Question: I am new to WPF am and porting an application from VC++ 6.0/MFC to c#/WPF (VS2013). Most of my windows development has been in VC++/MFC. I am trying to stick to the MVVM pattern and am writing a few proof of concept apps to get my feet wet. I am having one sticking point so far.
When my app starts up it will present a tree view of customers and bills. I have that working well using a simple hierarchical data template with each level binding to my local data type (view model). What I want to have happen is when a bill is selected (right now I have a button to press on the bill template) I want the treeview to be replaced by a detail view of the bill (I don't want a dialog to pop up).

The Xaml for this is:
'''
<DockPanel>
<TreeView x:Name="trvGroups" ItemsSource="{Binding LBGroups}" VirtualizingPanel.IsVirtualizing="True" VirtualizingPanel.VirtualizationMode="Recycling">
<TreeView.ItemContainerStyle>
<!--
This Style binds a TreeViewItem to a LBtreeViewItemViewModel
-->
<Style TargetType="{x:Type TreeViewItem}">
<Setter Property="IsExpanded" Value="{Binding IsExpanded, Mode=TwoWay}" />
<Setter Property="IsSelected" Value="{Binding IsSelected, Mode=TwoWay}" />
<Setter Property="FontWeight" Value="Normal" />
</Style>
</TreeView.ItemContainerStyle>
<TreeView.Resources>
<HierarchicalDataTemplate
DataType="{x:Type local:GroupViewModel}"
ItemsSource="{Binding Children}"
>
<StackPanel Orientation="Horizontal">
<TextBlock Text="{Binding GroupName}" />
</StackPanel>
</HierarchicalDataTemplate>
<HierarchicalDataTemplate
DataType="{x:Type local:BillViewModel}"
ItemsSource="{Binding Children}">
<StackPanel Orientation="Horizontal">
<TextBlock Text="{Binding BillName}" />
<Button Command="{Binding Path=BillEditCommand}">Edit</Button>
</StackPanel>
</HierarchicalDataTemplate>
</TreeView.Resources>
</TreeView>
</DockPanel>
'''
Right now I have more questions than anything. Should I define each view as user controls and put them in window.resources? Do I use data templates? I assume I would change the data context to point to the detail bill view model. What is the best way to do this?
My goal, to adhere to MVVM as I understand it, is to have nothing in the code behind (or as little as possible).
I'm looking more for pointers to get me started along the right path as I research. I getting a little befuddled at the moment.
Thanks in advance.
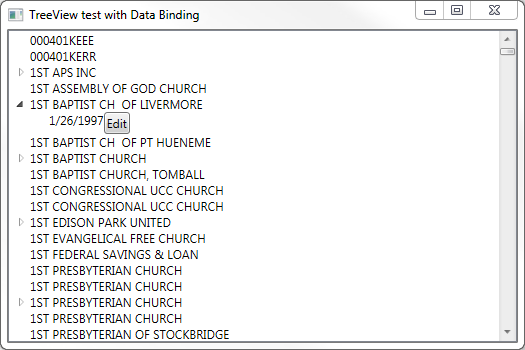
Answer: I'll Show you a plain Master Details Scenario where you can choose models in your TreeView and Edit Them.
CS :
'''
public partial class MainWindow : Window , INotifyPropertyChanged
{
public MainWindow()
{
InitializeComponent();
this.DataContext = this;
}
private ICommand onEditBillCommand;
public ICommand OnEditBillCommand
{
get
{
if (onEditBillCommand == null)
onEditBillCommand = new RelayCommand<Bill>
(
bill => { CurrentBill = bill; }
);
return onEditBillCommand;
}
}
private Bill currectBill;
public Bill CurrentBill
{
get { return currectBill; }
set
{
currectBill = value;
PropertyChanged(this, new PropertyChangedEventArgs("CurrentBill"));
}
}
public List<Customer> Customers
{
get
{
List<Customer> customers = new List<Customer>();
for (int i = 0; i < 5; i++)
{
customers.Add(CreateMockCustomer(i));
}
return customers;
}
}
private Customer CreateMockCustomer(int g )
{
Customer c = new Customer();
c.Name = "John (" + g + ")" ;
for (int i = 0; i < 3; i++)
{
c.Bills.Add(CreateMockBill());
}
return c;
}
private Bill CreateMockBill()
{
Bill b = new Bill();
b.Price = 55.5;
b.BoughtOnDate = DateTime.Now.Date;
return b;
}
public event PropertyChangedEventHandler PropertyChanged = delegate { };
}
public class Customer : INotifyPropertyChanged
{
private string name;
public string Name
{
get { return name; }
set { name = value; }
}
private ObservableCollection<Bill> bills;
public ObservableCollection<Bill> Bills
{
get
{
if (bills == null)
{
bills = new ObservableCollection<Bill>();
}
return bills;
}
}
public event PropertyChangedEventHandler PropertyChanged = delegate { };
}
public class Bill : INotifyPropertyChanged
{
private double price;
public double Price
{
get { return price; }
set
{
price = value;
PropertyChanged(this, new PropertyChangedEventArgs("Price"));
}
}
private DateTime boughtOnDate;
public DateTime BoughtOnDate
{
get { return boughtOnDate; }
set
{
boughtOnDate = value;
PropertyChanged(this, new PropertyChangedEventArgs("BoughtOnDate"));
}
}
public event PropertyChangedEventHandler PropertyChanged = delegate { };
}
public interface IRelayCommand : ICommand
{
void RaiseCanExecuteChanged();
}
public class RelayCommand<T> : IRelayCommand
{
private Predicate<T> _canExecute;
private Action<T> _execute;
public RelayCommand(Action<T> execute, Predicate<T> canExecute = null)
{
_execute = execute;
_canExecute = canExecute;
}
private void Execute(T parameter)
{
_execute(parameter);
}
private bool CanExecute(T parameter)
{
return _canExecute == null ? true : _canExecute(parameter);
}
public bool CanExecute(object parameter)
{
return parameter == null ? false : CanExecute((T)parameter);
}
public void Execute(object parameter)
{
_execute((T)parameter);
}
public event EventHandler CanExecuteChanged;
public void RaiseCanExecuteChanged()
{
var temp = Volatile.Read(ref CanExecuteChanged);
if (temp != null)
temp(this, new EventArgs());
}
}
'''
XAML :
'''
<Window>
<Window.Resources>
<HierarchicalDataTemplate x:Key="customerTemplate" DataType="{x:Type local:Customer}" ItemsSource="{Binding Bills}">
<HierarchicalDataTemplate.ItemTemplate>
<DataTemplate>
<Grid>
<Grid.ColumnDefinitions>
<ColumnDefinition/>
<ColumnDefinition/>
<ColumnDefinition/>
</Grid.ColumnDefinitions>
<TextBlock Text="{Binding Price}" />
<TextBlock Text="{Binding BoughtOnDate}" Grid.Column="1" />
<Button Content="Edit" Grid.Column="2"
Command="{Binding RelativeSource={RelativeSource AncestorType=Window},Path=DataContext.OnEditBillCommand}"
CommandParameter="{Binding}"/>
</Grid>
</DataTemplate>
</HierarchicalDataTemplate.ItemTemplate>
<TextBlock Text="{Binding Name}" FontFamily="Arial" FontSize="16" FontWeight="Bold" />
</HierarchicalDataTemplate>
</Window.Resources>
<Grid>
<Grid.ColumnDefinitions>
<ColumnDefinition />
<ColumnDefinition Width="0.05*"/>
<ColumnDefinition />
</Grid.ColumnDefinitions>
<TreeView ItemsSource="{Binding Customers}" ItemTemplate="{StaticResource customerTemplate}">
</TreeView>
<Grid Grid.Column="2" DataContext="{Binding CurrentBill, Mode=OneWay}" Background="AliceBlue">
<Grid.RowDefinitions>
<RowDefinition />
<RowDefinition />
</Grid.RowDefinitions>
<TextBox Text="{Binding Price, Mode=TwoWay}" Margin="50"/>
<TextBox Text="{Binding BoughtOnDate, Mode=TwoWay}" Grid.Row="1" Margin="50"/>
</Grid>
</Grid>
'''